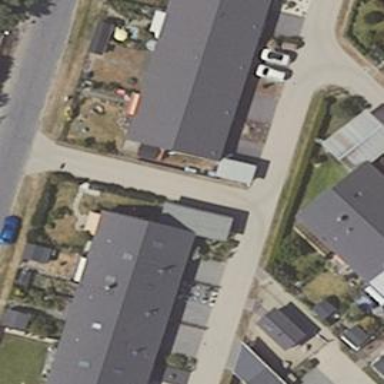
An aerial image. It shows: Terrace building.